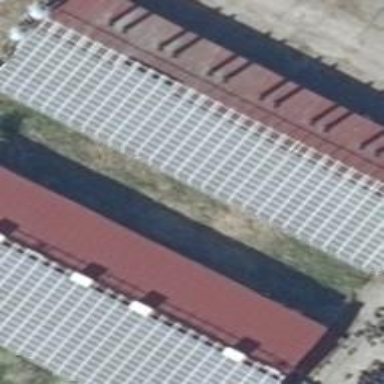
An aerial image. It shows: Small solar photovoltaic panel generator inside building.